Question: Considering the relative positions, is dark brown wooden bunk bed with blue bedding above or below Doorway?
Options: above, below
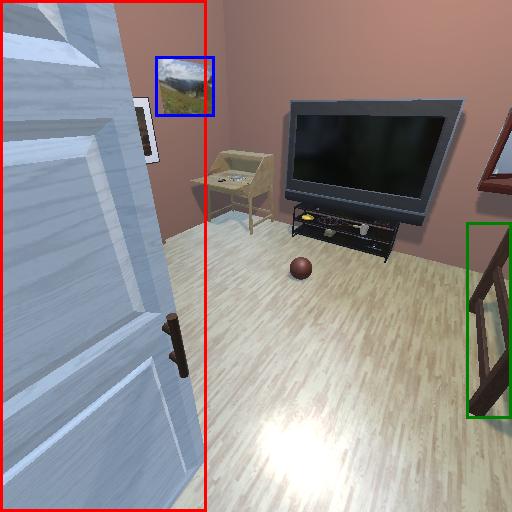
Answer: above